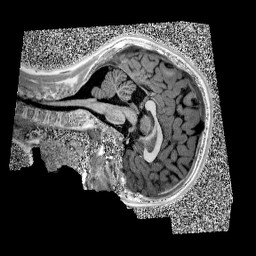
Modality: UNIT1
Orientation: sagittal
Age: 11
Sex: male
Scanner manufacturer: siemens
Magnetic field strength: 3 T
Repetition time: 4 s
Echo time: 0.00299 s